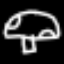
Label: mushroom